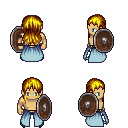
a pixel art fantasy rpg character, male body template, human, tanned skin, overskirt, gold greaves, blonde unkempt hairstyle, metal boots, shield, four views (front, back, left, right), 2x2 character sprite sheet, small pixel art, hard edges, no anti-aliasing